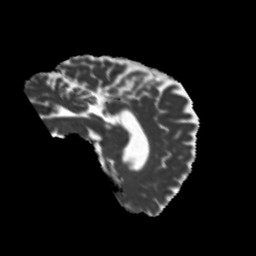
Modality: MD
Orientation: sagittal
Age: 49
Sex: male
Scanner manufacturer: siemens
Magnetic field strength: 3 T
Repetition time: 5.25 s
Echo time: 0.08 s